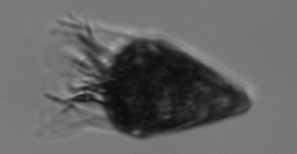
Label: Strombidium_wulffi